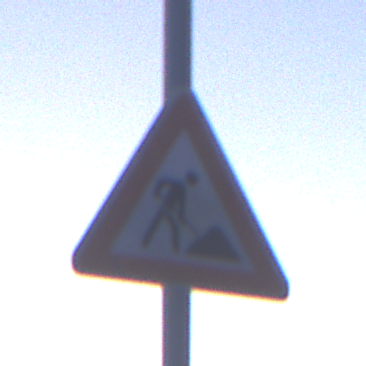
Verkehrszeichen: Arbeitsstelle
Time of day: SunriseSunset
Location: Outdoor (Nature)
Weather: Clear
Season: NotSpecified
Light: Natural